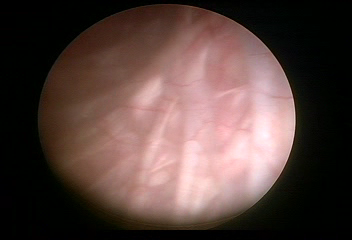
Modality: WLC
Class: Normal mucosa
Bladder cancer association: No